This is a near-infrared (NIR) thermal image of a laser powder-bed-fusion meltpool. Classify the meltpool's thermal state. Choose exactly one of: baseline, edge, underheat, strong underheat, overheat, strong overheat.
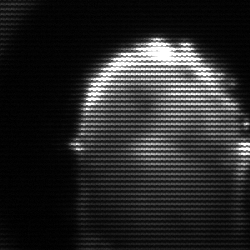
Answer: baseline